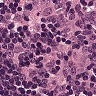
Metastatic tissue present: no